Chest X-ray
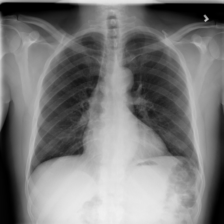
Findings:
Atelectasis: negative
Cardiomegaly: negative
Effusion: negative
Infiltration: negative
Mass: negative
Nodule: negative
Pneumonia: negative
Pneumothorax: negative
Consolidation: negative
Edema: negative
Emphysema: negative
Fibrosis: negative
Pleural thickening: negative
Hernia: negative